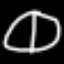
Label: clock